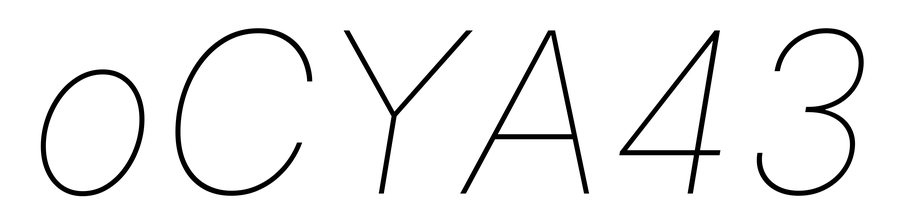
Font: Inter-Italic_Thin_Italic